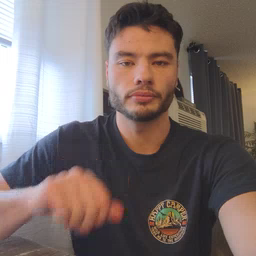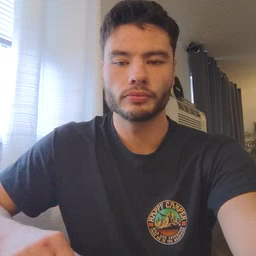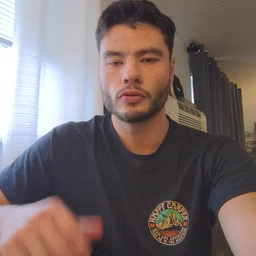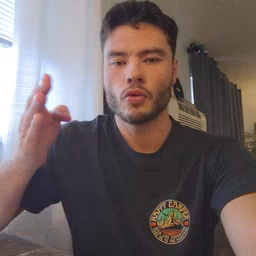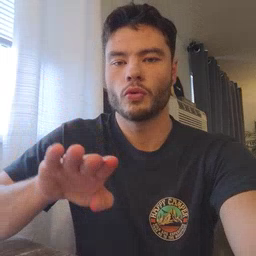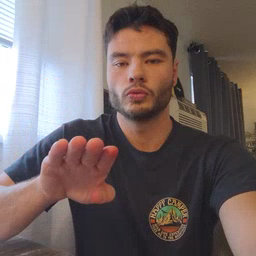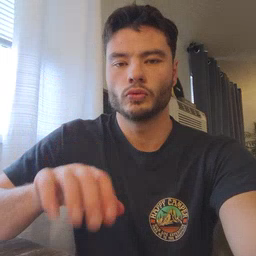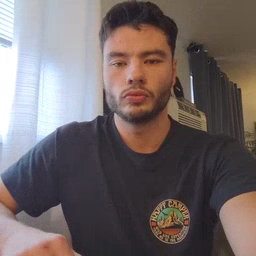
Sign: close